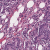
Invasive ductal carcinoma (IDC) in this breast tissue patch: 1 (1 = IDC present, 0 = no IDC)